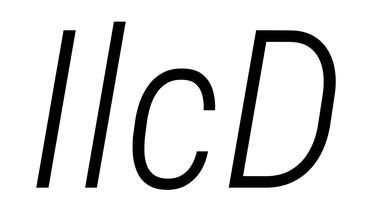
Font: Roboto-Italic_Condensed_Light_Italic